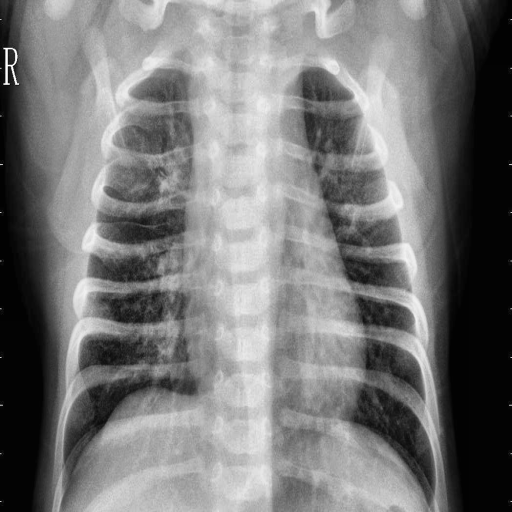
Finding: PNEUMONIA